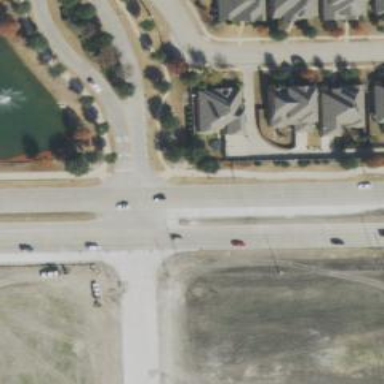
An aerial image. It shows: Secondary road with separate sidewalk.